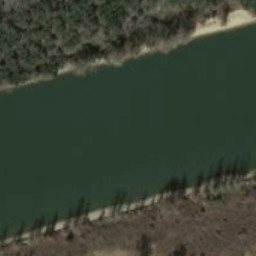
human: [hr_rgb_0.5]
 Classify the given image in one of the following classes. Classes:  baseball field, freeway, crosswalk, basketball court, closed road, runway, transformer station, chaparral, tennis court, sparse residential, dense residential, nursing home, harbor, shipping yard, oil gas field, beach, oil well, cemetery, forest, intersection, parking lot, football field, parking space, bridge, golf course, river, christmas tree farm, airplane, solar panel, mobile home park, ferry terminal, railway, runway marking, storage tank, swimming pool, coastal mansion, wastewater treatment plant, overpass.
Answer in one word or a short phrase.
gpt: river